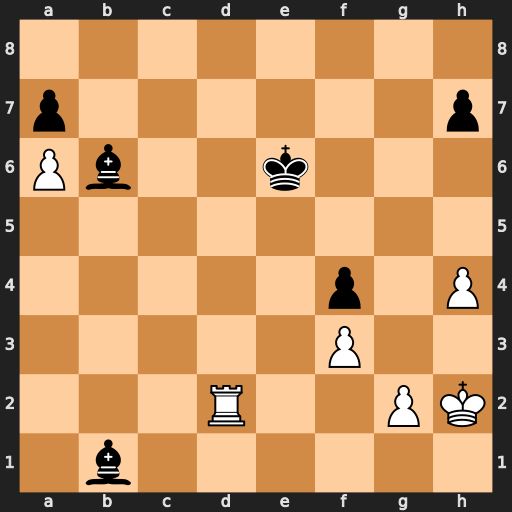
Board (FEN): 8/p6p/Pb2k3/8/5p1P/5P2/3R2PK/1b6
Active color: w
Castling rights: -
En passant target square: -
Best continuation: Rb2 Bd3 Rxb6+ axb6 a7